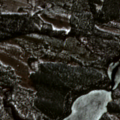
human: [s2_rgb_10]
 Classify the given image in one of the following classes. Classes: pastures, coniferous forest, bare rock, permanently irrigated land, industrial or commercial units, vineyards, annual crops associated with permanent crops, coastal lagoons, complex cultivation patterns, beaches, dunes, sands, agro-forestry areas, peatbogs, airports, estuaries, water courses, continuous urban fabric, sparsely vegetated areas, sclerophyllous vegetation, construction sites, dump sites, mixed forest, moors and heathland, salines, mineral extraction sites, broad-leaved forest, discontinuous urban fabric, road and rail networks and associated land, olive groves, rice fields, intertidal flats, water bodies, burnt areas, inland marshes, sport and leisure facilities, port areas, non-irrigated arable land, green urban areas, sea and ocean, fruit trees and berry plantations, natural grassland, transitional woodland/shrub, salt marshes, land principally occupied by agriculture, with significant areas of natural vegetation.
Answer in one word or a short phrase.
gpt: coniferous forest, transitional woodland/shrub, water bodies